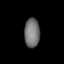
Tissue: lung
Cell type: Endothelial cells
Senescence score: 0.5532
Nuclear area (px): 433
Mean DAPI intensity: 116.162